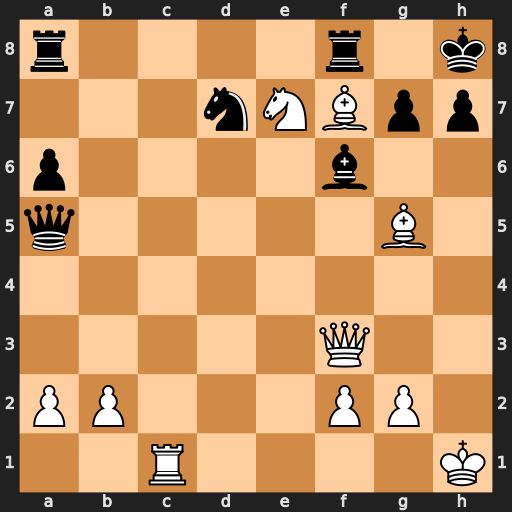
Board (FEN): r4r1k/3nNBpp/p4b2/q5B1/8/5Q2/PP3PP1/2R4K
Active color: w
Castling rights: -
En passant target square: -
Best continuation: Ng6+ hxg6 Qh3#